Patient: sex F, age 70
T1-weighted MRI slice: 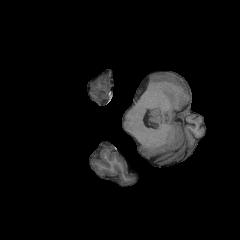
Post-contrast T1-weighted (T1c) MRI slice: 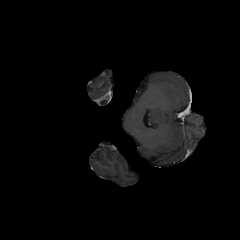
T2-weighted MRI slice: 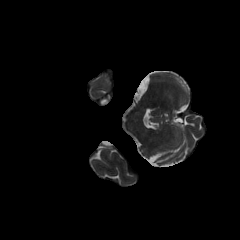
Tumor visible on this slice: no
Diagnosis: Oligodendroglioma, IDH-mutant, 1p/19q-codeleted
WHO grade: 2